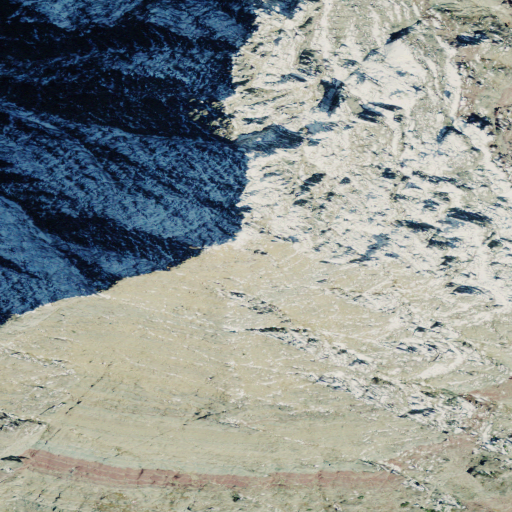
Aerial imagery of mountain in Montana named Numa Peak containing barren land, evergreen forest, and grassland